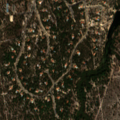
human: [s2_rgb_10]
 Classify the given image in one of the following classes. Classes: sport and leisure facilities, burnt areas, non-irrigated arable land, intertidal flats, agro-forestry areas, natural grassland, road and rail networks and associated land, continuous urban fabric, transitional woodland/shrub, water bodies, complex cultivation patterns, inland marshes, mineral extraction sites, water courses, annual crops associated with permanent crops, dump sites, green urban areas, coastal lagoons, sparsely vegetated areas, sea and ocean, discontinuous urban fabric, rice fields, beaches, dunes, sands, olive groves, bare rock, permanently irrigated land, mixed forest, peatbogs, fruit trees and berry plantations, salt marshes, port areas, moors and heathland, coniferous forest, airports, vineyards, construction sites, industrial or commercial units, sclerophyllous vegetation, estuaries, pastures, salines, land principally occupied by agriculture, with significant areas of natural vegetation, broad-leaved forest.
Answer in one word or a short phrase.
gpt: discontinuous urban fabric, sport and leisure facilities, coniferous forest, mixed forest, transitional woodland/shrub